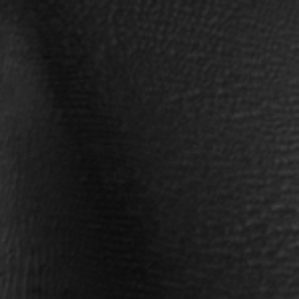
Label: frost